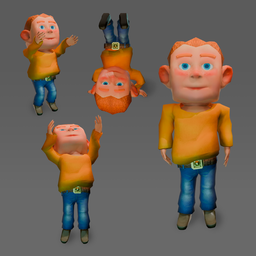
Label: people